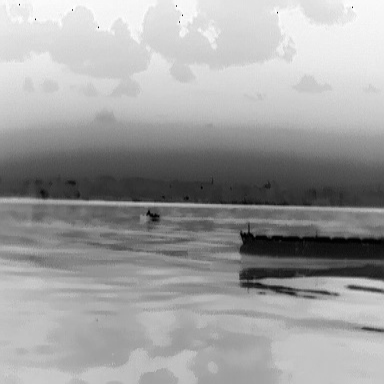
There are two objects shown in the infrared image, including a warship, and a liner.